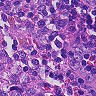
Metastatic tissue present: yes